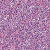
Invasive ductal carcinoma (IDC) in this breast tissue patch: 1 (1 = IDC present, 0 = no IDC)